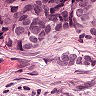
Metastatic tissue present: yes